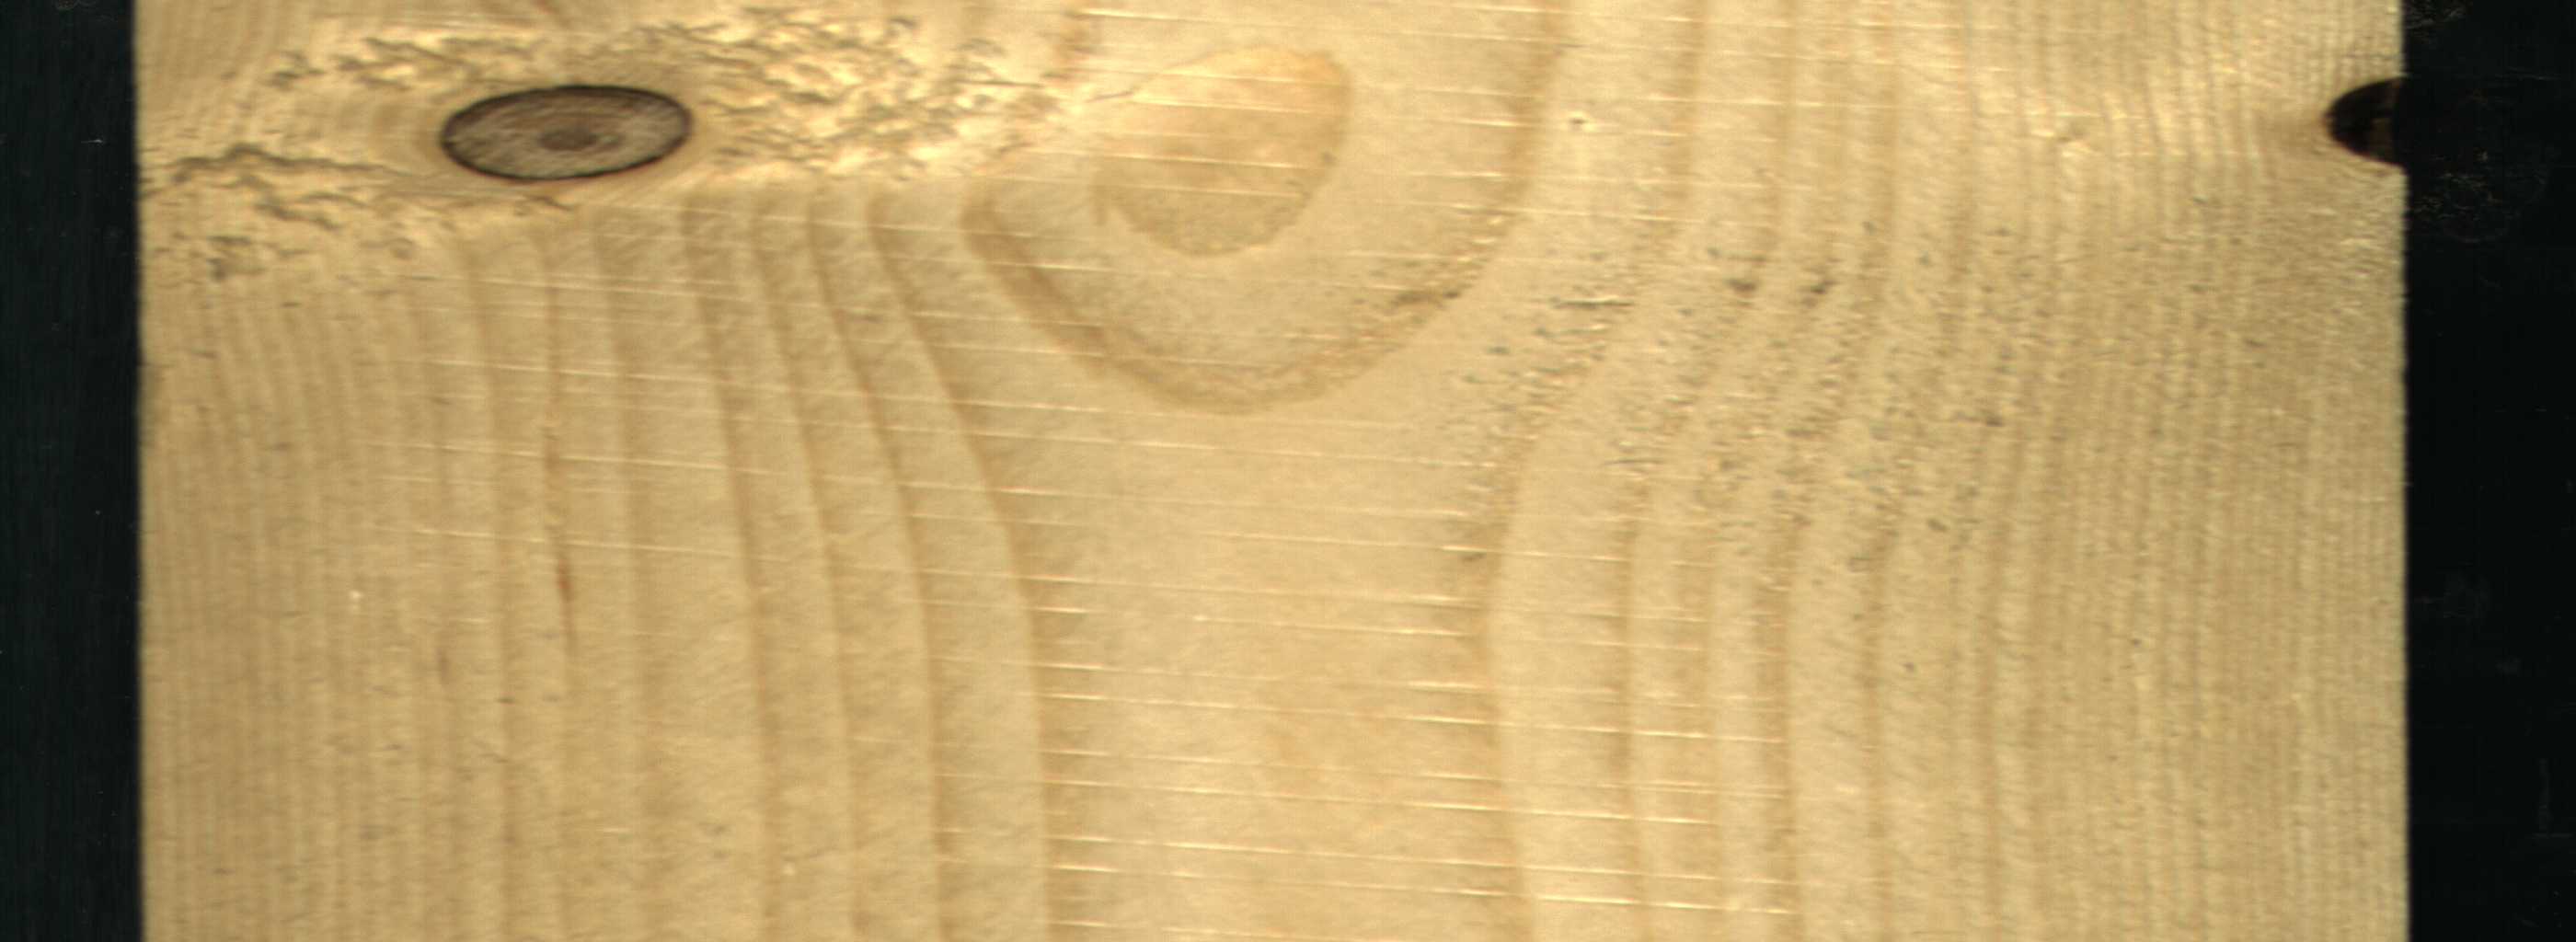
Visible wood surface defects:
Knot_missing
Dead_Knot